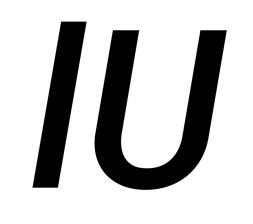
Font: Roboto-Italic_Medium_Italic